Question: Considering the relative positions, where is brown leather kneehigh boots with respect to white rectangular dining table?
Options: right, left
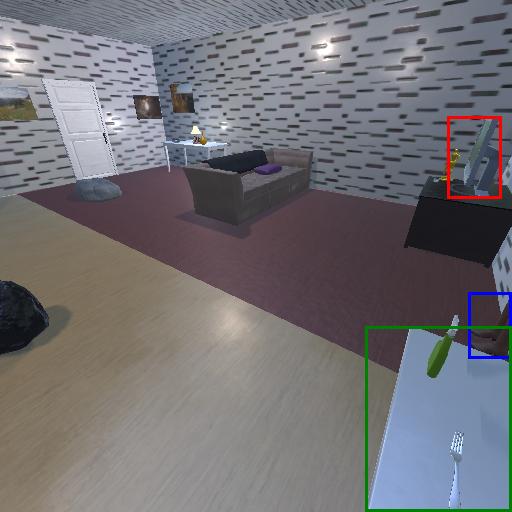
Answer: right